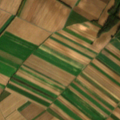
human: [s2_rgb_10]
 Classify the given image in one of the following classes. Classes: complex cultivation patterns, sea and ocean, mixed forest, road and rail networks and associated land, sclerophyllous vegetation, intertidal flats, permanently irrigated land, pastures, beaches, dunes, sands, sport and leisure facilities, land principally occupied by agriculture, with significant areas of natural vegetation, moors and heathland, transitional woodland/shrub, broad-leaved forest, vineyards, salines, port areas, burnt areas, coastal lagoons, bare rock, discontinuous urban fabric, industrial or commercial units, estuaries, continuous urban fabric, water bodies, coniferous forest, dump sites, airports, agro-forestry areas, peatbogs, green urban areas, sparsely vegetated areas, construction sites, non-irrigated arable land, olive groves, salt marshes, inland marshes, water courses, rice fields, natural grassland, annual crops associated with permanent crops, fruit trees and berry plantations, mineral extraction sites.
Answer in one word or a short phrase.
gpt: discontinuous urban fabric, non-irrigated arable land, land principally occupied by agriculture, with significant areas of natural vegetation